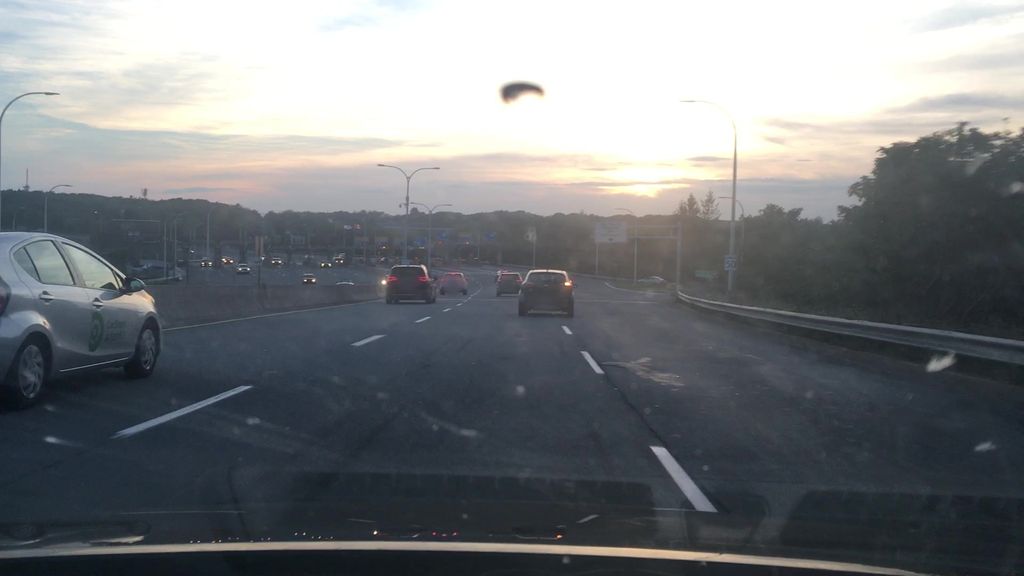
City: halifax